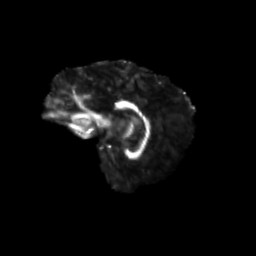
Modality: FA
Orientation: sagittal
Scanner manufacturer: siemens
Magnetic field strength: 3 T
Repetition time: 9.2 s
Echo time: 0.084 s